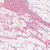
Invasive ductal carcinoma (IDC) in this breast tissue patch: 0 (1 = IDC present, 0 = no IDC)